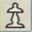
Piece: wP